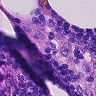
Metastatic tissue present: yes